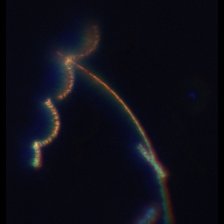
Taxon: Chaetoceros
Group: Diatoms